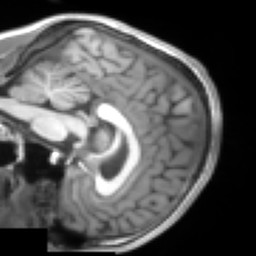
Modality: T1w
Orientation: sagittal